Field crop: tomato
Growth stage: 2
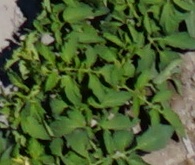
Species: tomato